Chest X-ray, PA view. Patient: 37 years old, sex M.
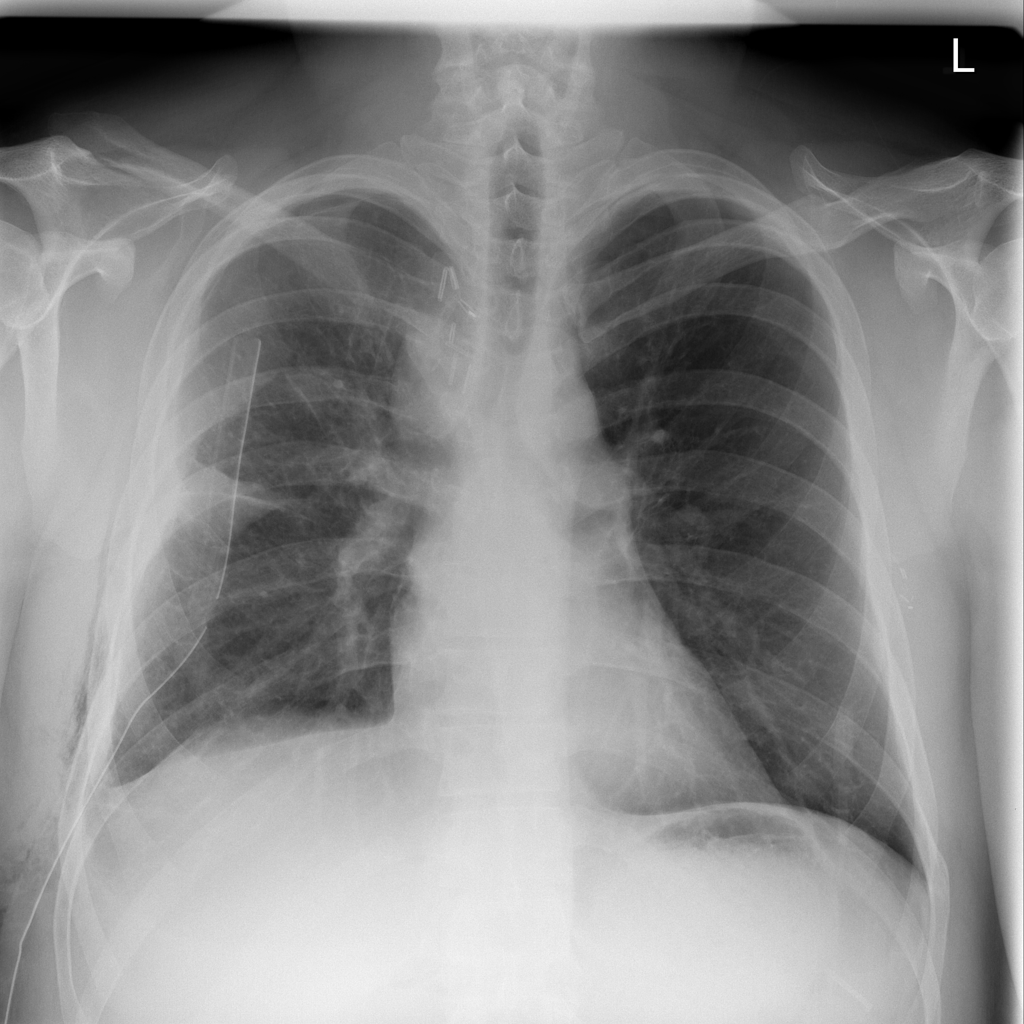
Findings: Emphysema, Pleural_Thickening, Pneumothorax